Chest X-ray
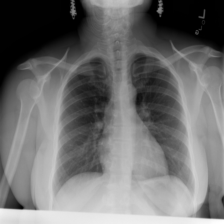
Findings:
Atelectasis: negative
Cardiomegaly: negative
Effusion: negative
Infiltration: negative
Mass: negative
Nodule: negative
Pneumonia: negative
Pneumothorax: negative
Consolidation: negative
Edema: negative
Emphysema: negative
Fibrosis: negative
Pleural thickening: negative
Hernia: negative